Question: I put an image into the following wordpress site:
<URL>
The image is big. Therefore, it runs over its container. It gets covered up by the next region as the following image shows:

I would like to learn the reason of this and how to prevent the image being covered up?
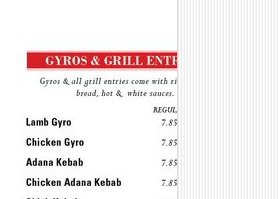
Answer: The reason is this chunk of html:
'''
<img class="alignnone" title="Menu" src="http://i.imgur.com/OKRf1h.jpg" alt="" width="1024" height="663">
'''
(that's the embedded image, notice the width and height attributes)
You can fix it with:
'''
img.alignnone{
width: auto; /*You may want to flag this !important for some browsers*/
height: auto; /*You may want to flag this !important for some browsers*/
max-width: 100%;
max-height: 100%;
}
'''
What this does:
- 'width:auto''height:auto'- 'max-height:100%''max-width:100%'
On a side note:
For people who always want the image to scale to the width/height of the parent, preserving aspect ratio: You can use 'min-width:100%' (for width) or 'min-height:100%' for height, with 'width:auto' and 'height:auto' to preserve the ratio.
If you would rather keep the image at size and let it flow out of the content area, you can remove 'overflow:hidden' from the 'div.maincontent' selector on line 202 of style.css.